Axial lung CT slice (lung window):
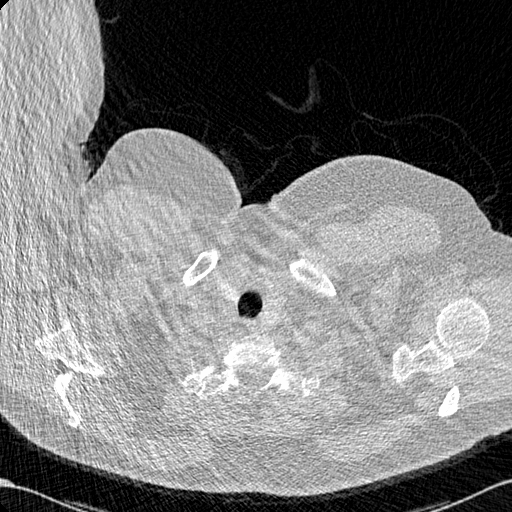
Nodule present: no